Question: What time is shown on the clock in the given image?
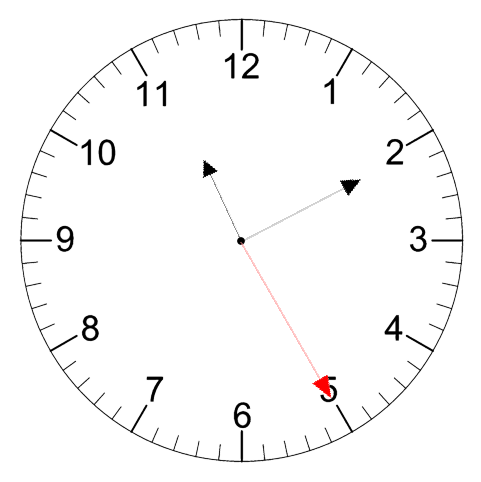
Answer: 11:10:25